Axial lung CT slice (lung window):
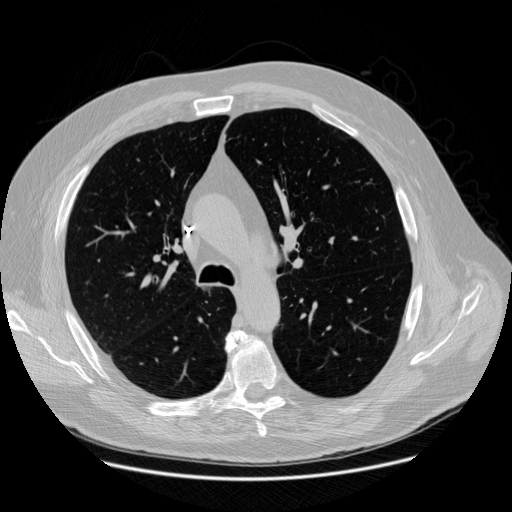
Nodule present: no